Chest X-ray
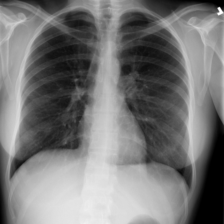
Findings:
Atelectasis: negative
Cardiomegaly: negative
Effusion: negative
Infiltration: negative
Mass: negative
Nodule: negative
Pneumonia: negative
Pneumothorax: negative
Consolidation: negative
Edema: negative
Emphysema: negative
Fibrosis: negative
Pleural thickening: negative
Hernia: negative